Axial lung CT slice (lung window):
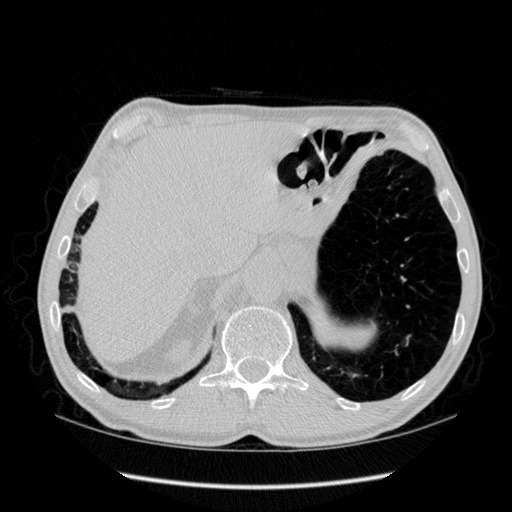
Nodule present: no